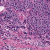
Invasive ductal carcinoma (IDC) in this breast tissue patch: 1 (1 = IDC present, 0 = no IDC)